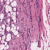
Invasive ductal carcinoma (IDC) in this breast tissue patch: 1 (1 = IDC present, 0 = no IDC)